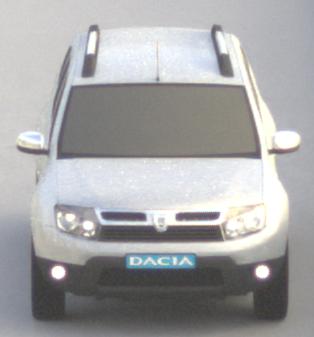
Make: Dacia
Model: Duster dCi 110 FAP
Detailed model: Duster (I)
Model produced from: 2010/06
Model produced until: 2013/11
Doors: 5
Color: white
Road condition: dry road
Daytime: morning or afternoon
Contrast: medium contrast